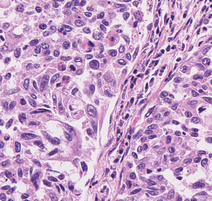
Tumor epithelial tissue: yes
Tumor-associated stroma tissue: yes
Normal tissue: no